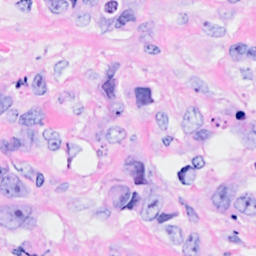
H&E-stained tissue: Breast